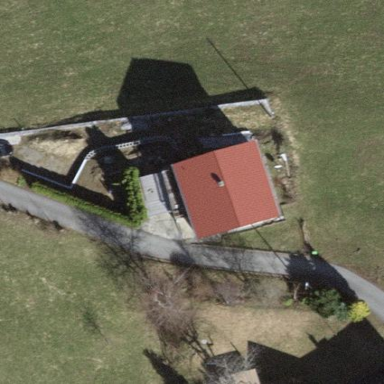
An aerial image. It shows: Simple house.